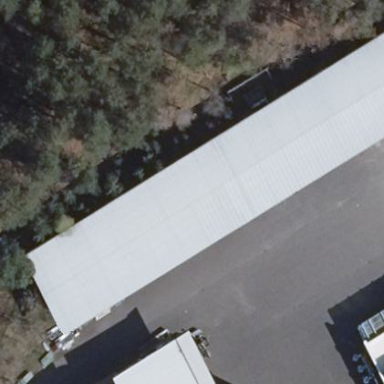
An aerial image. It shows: View of roof of building.